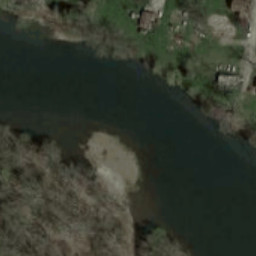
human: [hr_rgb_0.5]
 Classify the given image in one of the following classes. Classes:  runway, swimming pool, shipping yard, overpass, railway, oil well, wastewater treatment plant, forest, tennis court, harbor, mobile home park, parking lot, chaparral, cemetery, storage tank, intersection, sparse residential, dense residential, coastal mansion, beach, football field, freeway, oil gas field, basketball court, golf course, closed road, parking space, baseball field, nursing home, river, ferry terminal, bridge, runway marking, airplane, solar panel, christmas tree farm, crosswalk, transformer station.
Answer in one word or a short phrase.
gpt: river